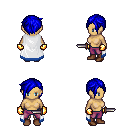
a pixel art fantasy rpg character, female body template, human, tanned skin, white trimmed cape, magenta pants, blue pixie cut hairstyle, gold gloves, brown shoes, dagger, four views (front, back, left, right), 2x2 character sprite sheet, small pixel art, hard edges, no anti-aliasing